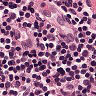
Metastatic tissue present: no